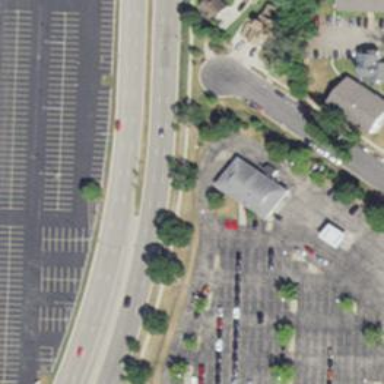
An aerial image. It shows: Car rental facility.